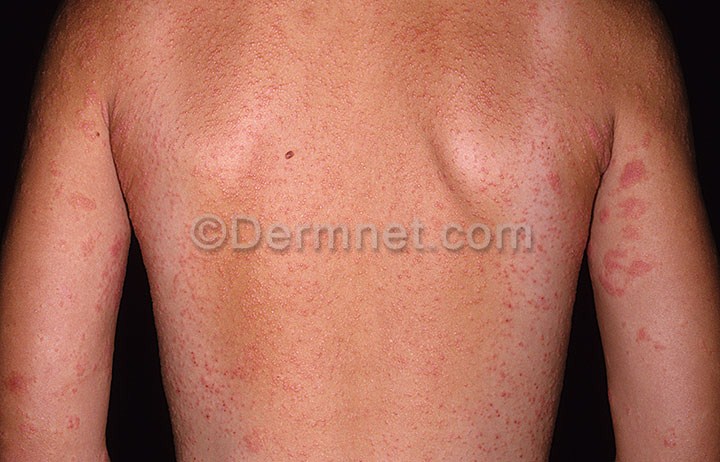
Disease: Atopic Dermatitis Photos